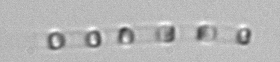
Label: Skeletonema